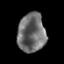
Tissue: prostate
Cell type: Epithelial cells
Senescence score: 0.3242
Nuclear area (px): 1058
Mean DAPI intensity: 109.888